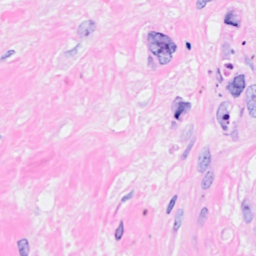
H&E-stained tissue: Breast